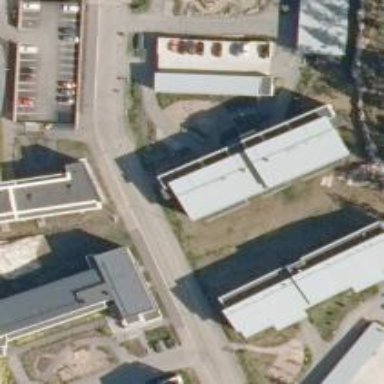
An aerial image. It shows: Residential apartments building.